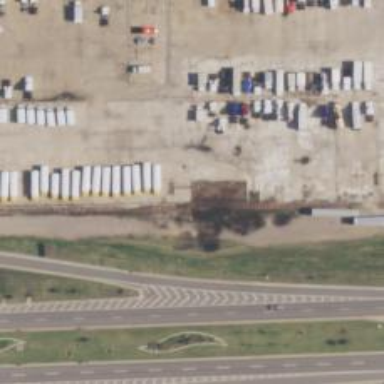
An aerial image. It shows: Industrial area with car repair shop.